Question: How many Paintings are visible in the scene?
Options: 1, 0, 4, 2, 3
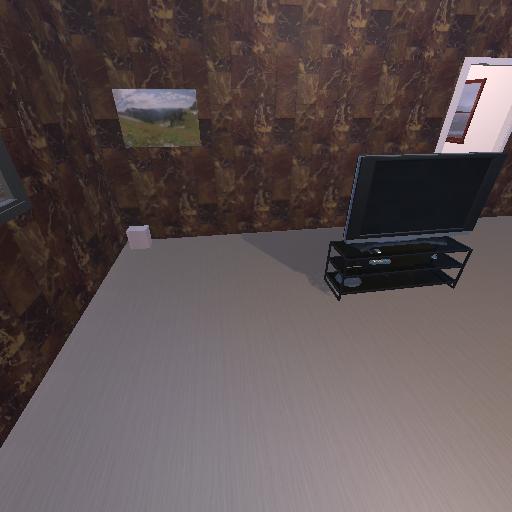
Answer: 1